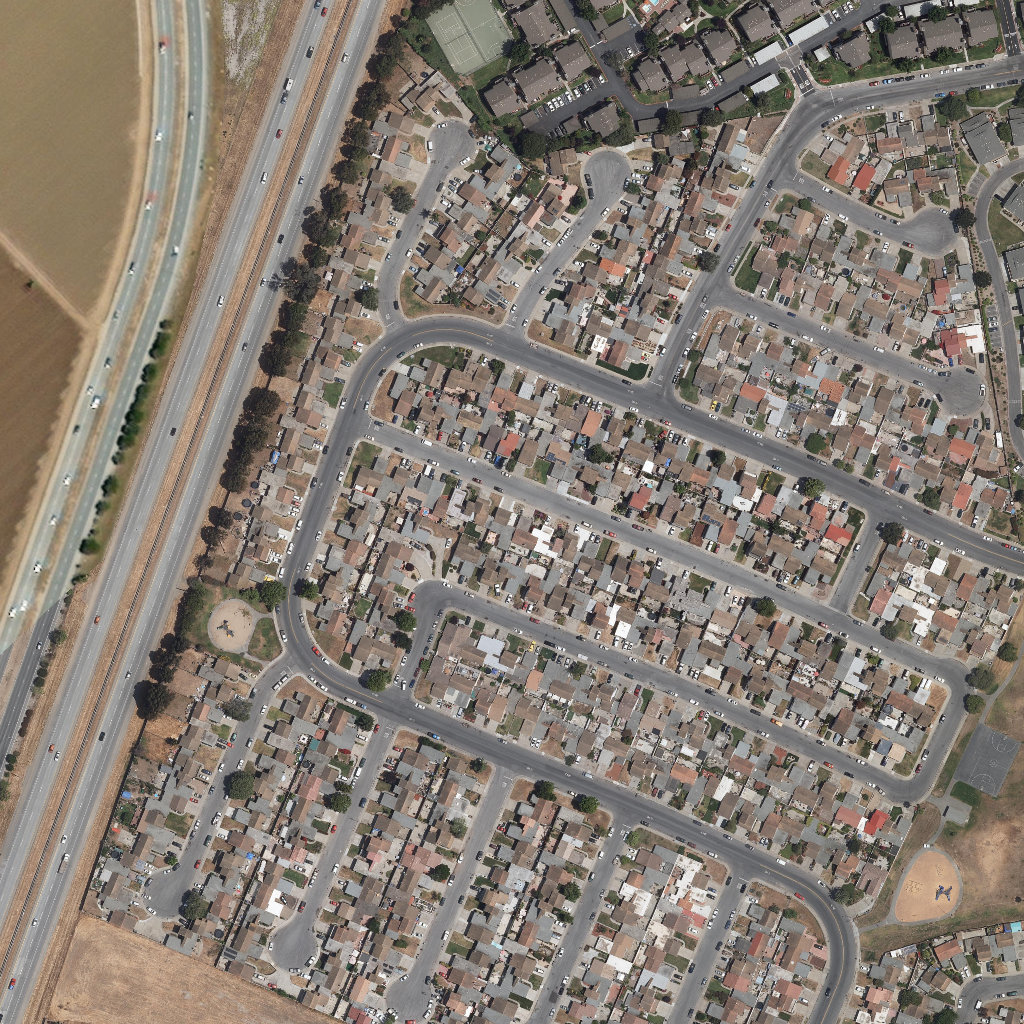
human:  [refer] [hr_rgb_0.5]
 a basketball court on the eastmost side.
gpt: <box>[[94, 71, 99, 77, 0]]</box>